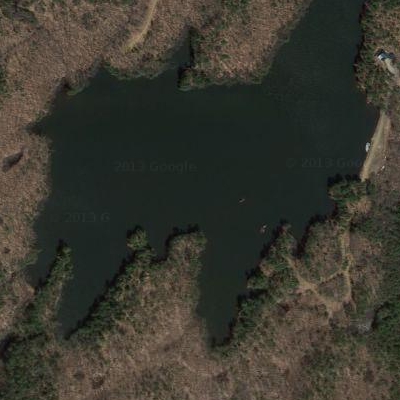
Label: dRiverLake